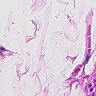
Metastatic tissue present: no